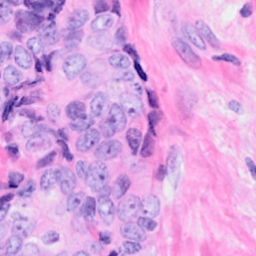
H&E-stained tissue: Breast